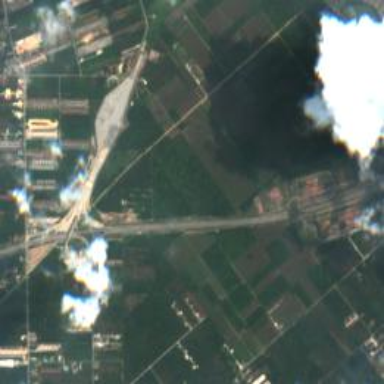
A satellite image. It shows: Motorway junction.